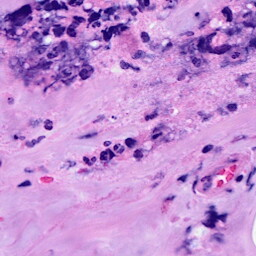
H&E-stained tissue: Breast